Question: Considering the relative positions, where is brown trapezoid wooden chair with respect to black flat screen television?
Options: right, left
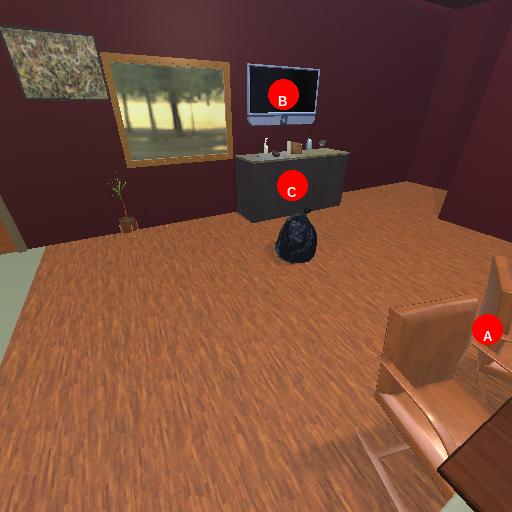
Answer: right